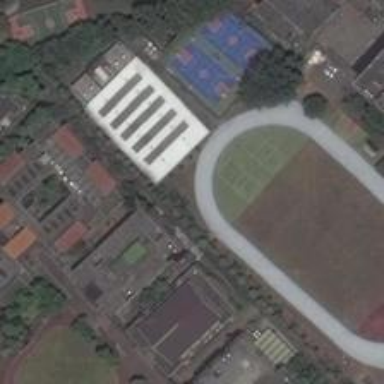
The oval playground and several small courts are located in the open spaces betwwen buildings .